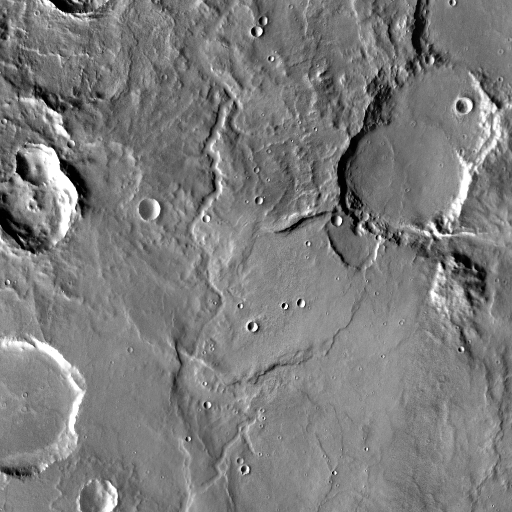
Crater classes present: Background, Other, Layered, Buried